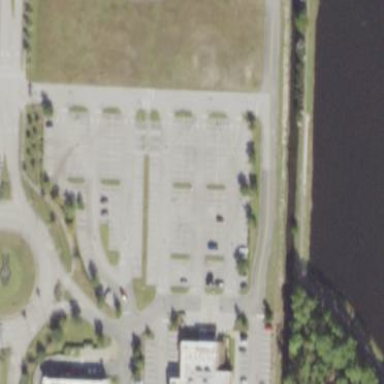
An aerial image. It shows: Parking area with surface.